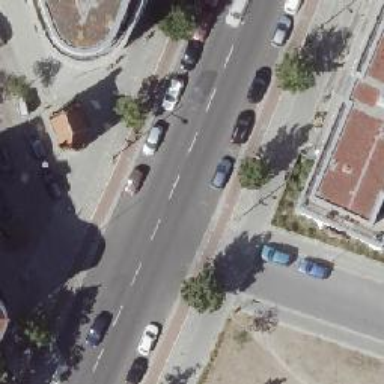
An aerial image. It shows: Unmarked crossing on cycleway.